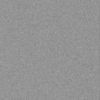
Label: dusty